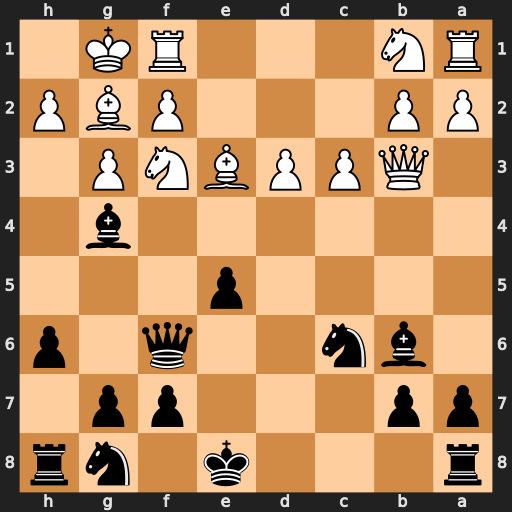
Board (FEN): r3k1nr/pp3pp1/1bn2q1p/4p3/6b1/1QPPBNP1/PP3PBP/RN3RK1
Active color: b
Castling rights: kq
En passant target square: -
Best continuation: Bxf3 Bxf3 Qxf3